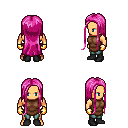
a pixel art fantasy rpg character, male body template, human, tanned skin, brown tunic, teal pants, pink extra-long hairstyle, gold gloves, black shoes, four views (front, back, left, right), 2x2 character sprite sheet, small pixel art, hard edges, no anti-aliasing